Question:
Hi all,
as you see in previous brush there is lines in the middle, it isn't so smooth
how to make it smooth? (how to remove that lines)
i create it with blend
'''
<Grid x:Name="LayoutRoot">
<Grid.Background>
<LinearGradientBrush EndPoint="0.452,1.962" StartPoint="1.164,-0.352">
<GradientStop Color="#FF202020" Offset="0"/>
<GradientStop Color="#FF545454" Offset="1"/>
</LinearGradientBrush>
</Grid.Background>
</Grid>
'''
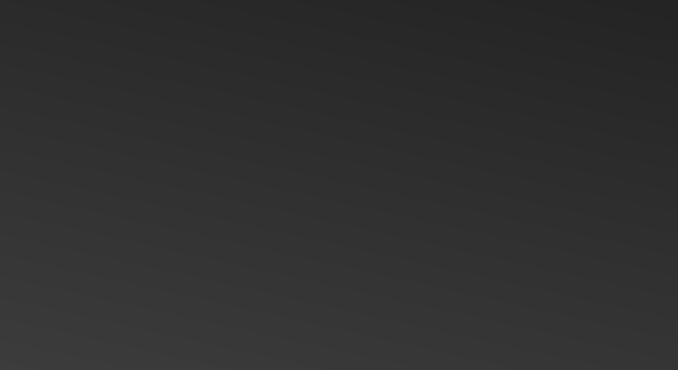
Answer: The banding is an artefact of the gradient algorithm. It has to break the area in to bands each filled with a slightly different colour. The edges are in fact an optical illusion which has the effect of making them more visible than you would think. To reduce this effect you need to reduce the width of each band.
The solutions are:
1. Fill over a smaller area - each band is narrower.
2. Increase the number of bands. Make the contrast between the two extremes larger.
3. Increase the colour resolution of the display. If you have more colours to choose from then there will be a larger usable range between the two end colours.
I do realise that these solutions are either a) not possible or b) not practical. This is a problem you are going to have to live with.
One practical solution might be to replace the brush with an image created in Photoshop or other image processing package. This might give you an image with less banding - but then you are restricted to the size of the image - you can't grow it without pixelation.